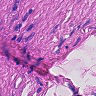
Metastatic tissue present: no